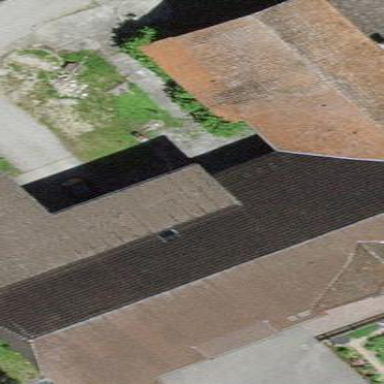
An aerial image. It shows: Farm building.